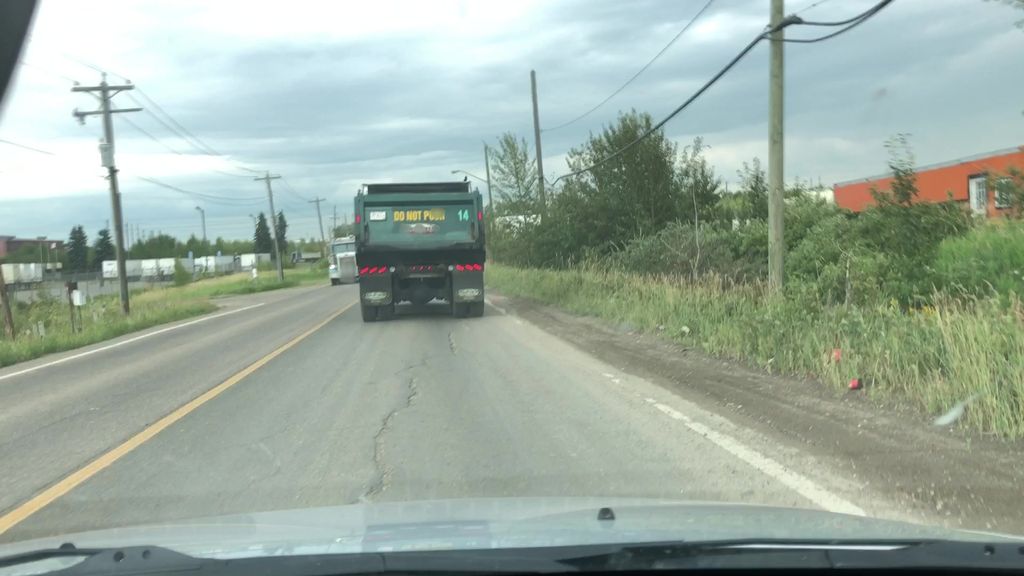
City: edmonton